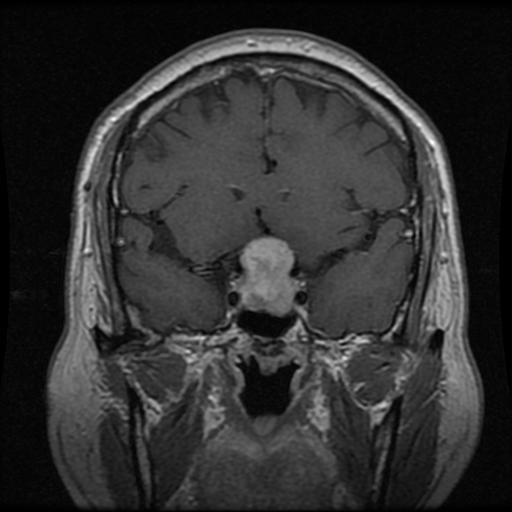
Label: pituitary